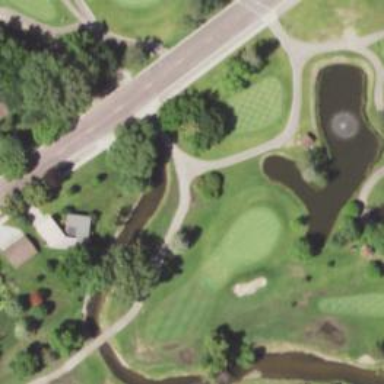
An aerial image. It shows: Golf fairway in the image.